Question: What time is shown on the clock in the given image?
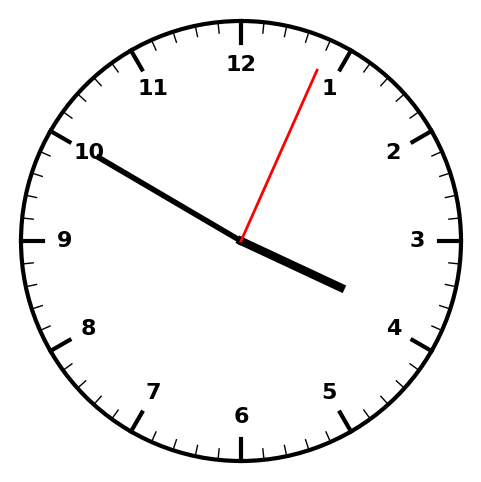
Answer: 03:50:04